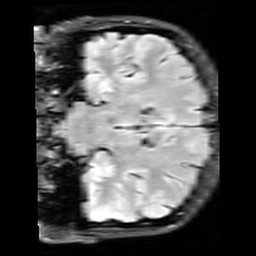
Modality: FLAIR
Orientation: coronal
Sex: female
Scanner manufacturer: siemens
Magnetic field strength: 3 T
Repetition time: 10 s
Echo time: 0.09 s